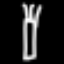
Label: fork